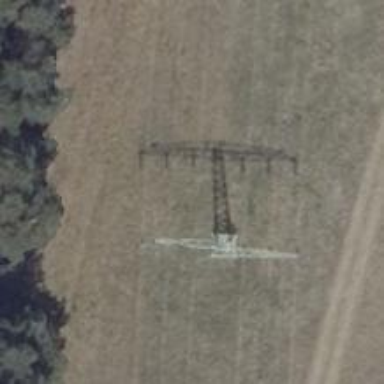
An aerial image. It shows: Power tower.